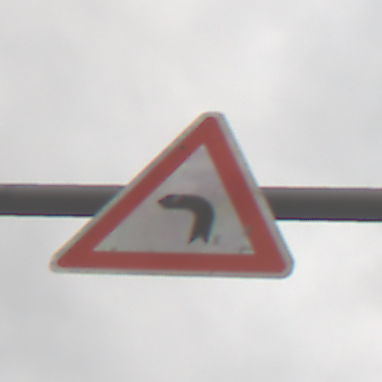
Verkehrszeichen: KurveLinks
Umgebung: Outdoor, Nature
Tageszeit: MorningAfternoon
Wetter: Overcast
Licht: Natural
Jahreszeit: NotSpecified
Kontrast: LowContrast